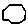
Label: hexagon